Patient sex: M
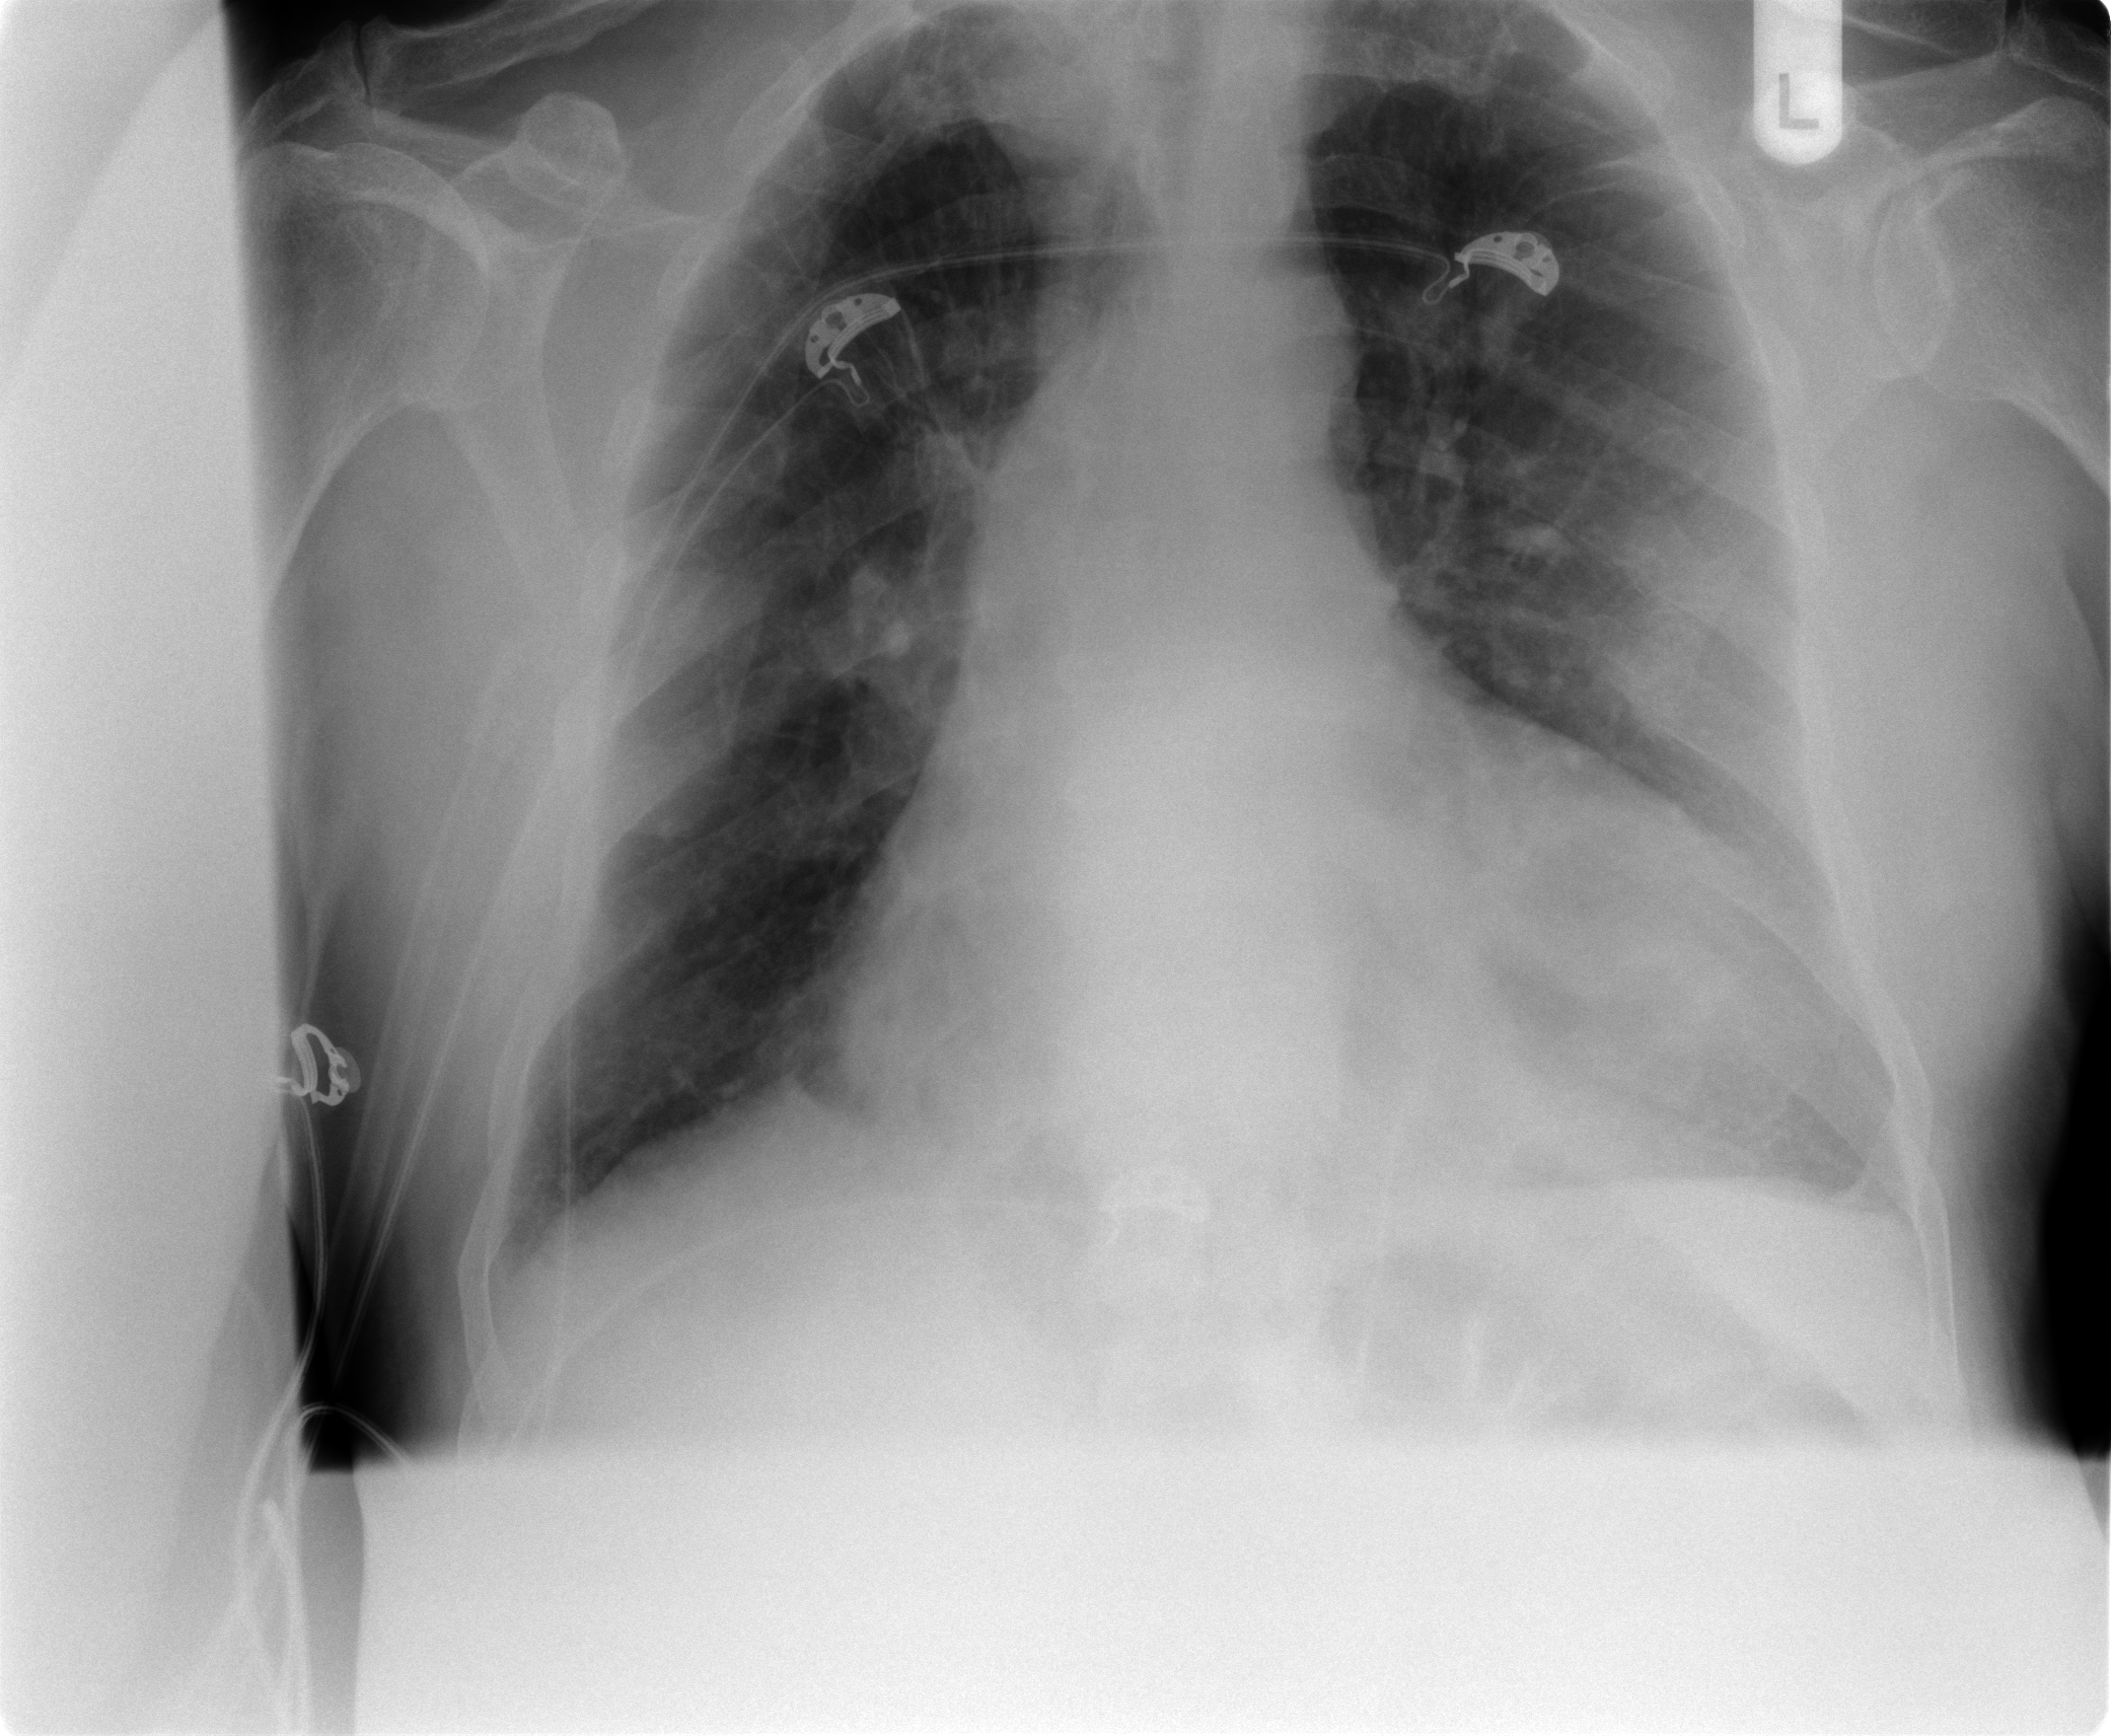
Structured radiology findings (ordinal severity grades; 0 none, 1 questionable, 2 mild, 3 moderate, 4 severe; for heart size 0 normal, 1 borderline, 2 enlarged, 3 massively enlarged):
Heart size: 2
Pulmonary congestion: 1
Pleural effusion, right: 0
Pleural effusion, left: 1
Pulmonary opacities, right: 0
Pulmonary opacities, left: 0
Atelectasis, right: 0
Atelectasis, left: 1